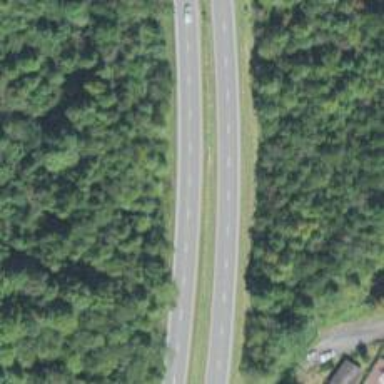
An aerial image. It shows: Asphalt trunk highway.